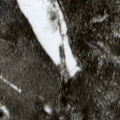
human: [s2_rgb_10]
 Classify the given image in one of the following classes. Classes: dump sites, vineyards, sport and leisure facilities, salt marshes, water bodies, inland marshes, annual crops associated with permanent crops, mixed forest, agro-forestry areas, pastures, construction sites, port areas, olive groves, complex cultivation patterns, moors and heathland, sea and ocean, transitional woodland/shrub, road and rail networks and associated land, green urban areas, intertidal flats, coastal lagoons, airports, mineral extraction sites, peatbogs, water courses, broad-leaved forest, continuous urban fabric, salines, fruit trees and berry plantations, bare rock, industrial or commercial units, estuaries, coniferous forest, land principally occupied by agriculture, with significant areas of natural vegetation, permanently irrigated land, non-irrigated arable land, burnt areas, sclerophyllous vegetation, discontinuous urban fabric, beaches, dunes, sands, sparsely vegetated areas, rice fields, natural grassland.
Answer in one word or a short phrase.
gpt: coniferous forest